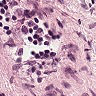
Metastatic tissue present: no